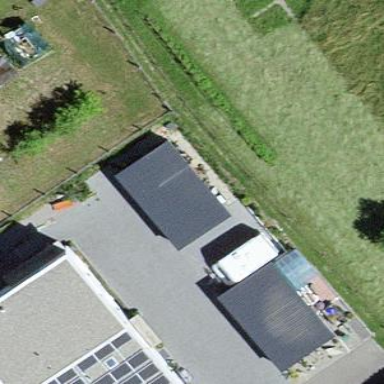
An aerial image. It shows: Garage.